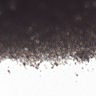
Metastatic tissue present: no